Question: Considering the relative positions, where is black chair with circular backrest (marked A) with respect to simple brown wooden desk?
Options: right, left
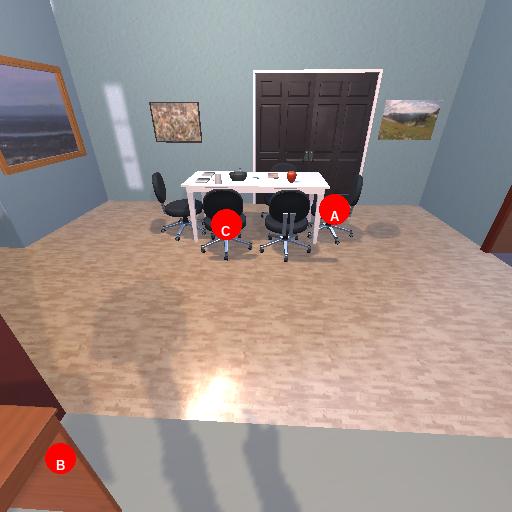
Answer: right